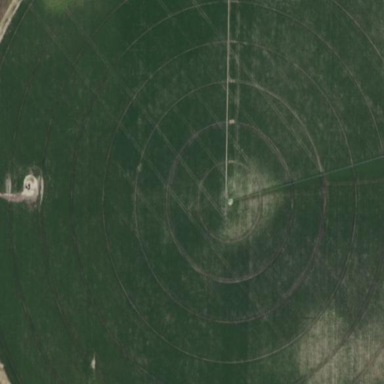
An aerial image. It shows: Farmland with pivot irrigation system.